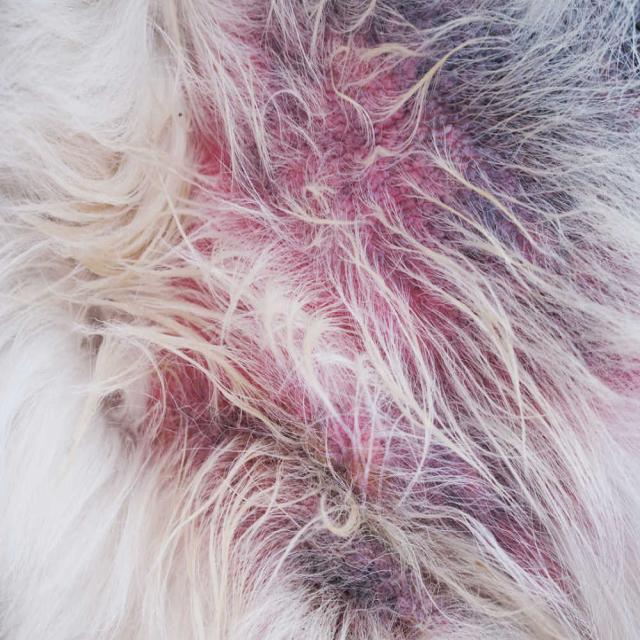
Canine fungal skin infection — characterized by alopecia, scaling, crusting, and circular lesions. Common agents include Malassezia and Candida species.